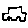
Label: car